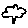
Label: tree